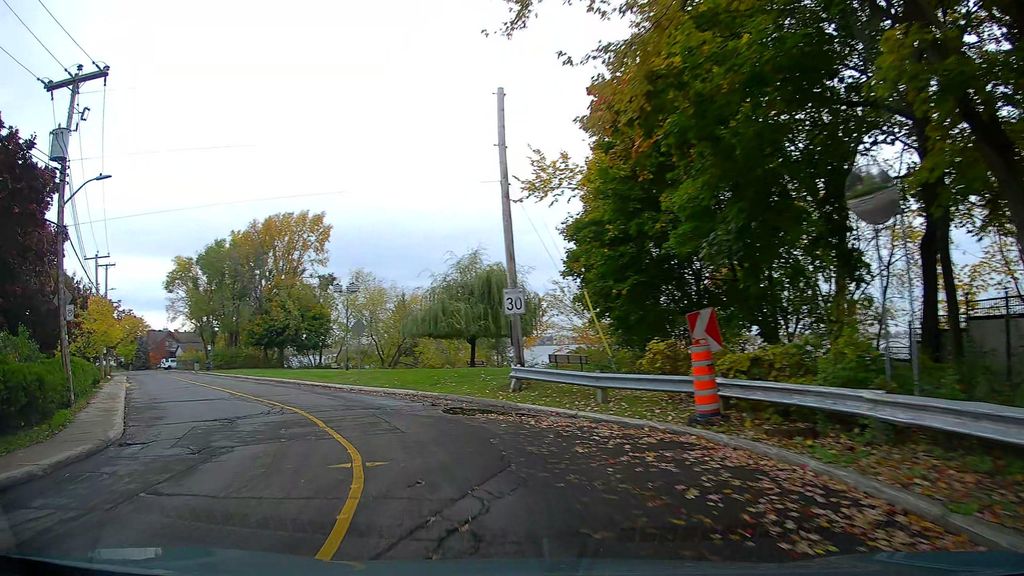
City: montreal